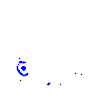
Particle: kaon